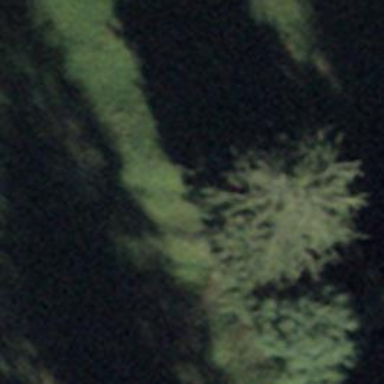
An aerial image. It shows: Cabin.